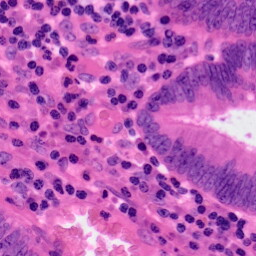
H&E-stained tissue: Colon